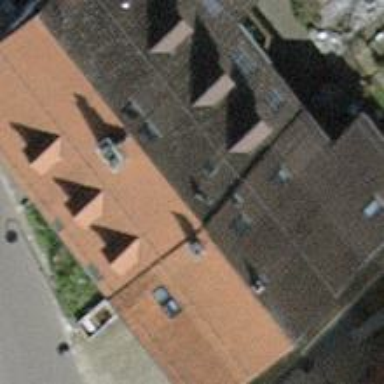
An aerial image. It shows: Building with pitched roof.